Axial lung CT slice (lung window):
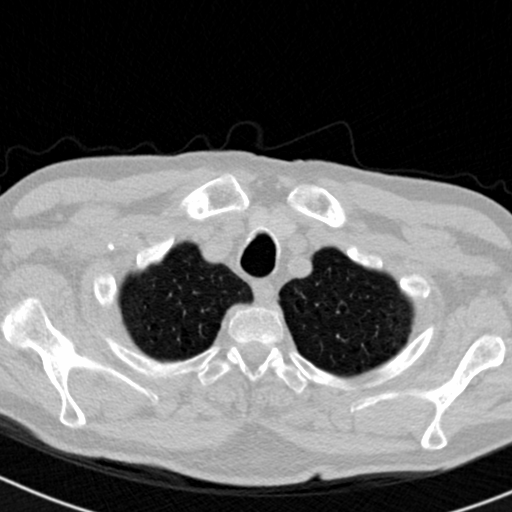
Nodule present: no